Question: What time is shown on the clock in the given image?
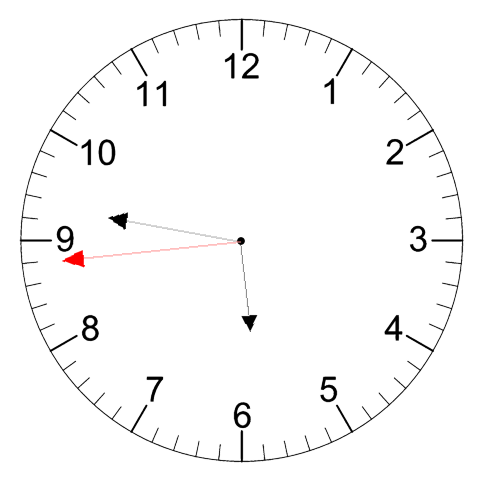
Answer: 05:46:44